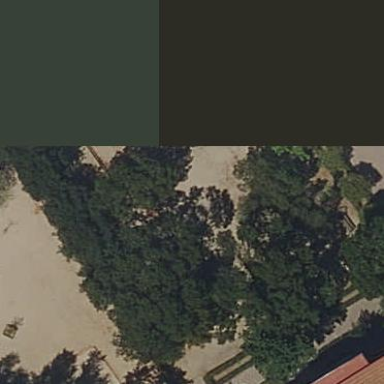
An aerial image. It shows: Park.